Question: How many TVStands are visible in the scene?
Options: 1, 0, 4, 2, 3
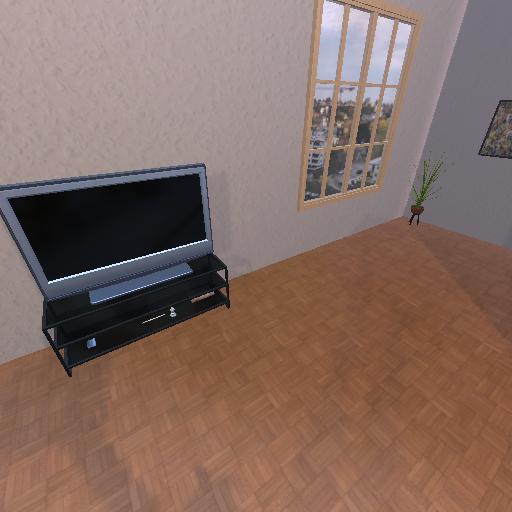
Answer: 1